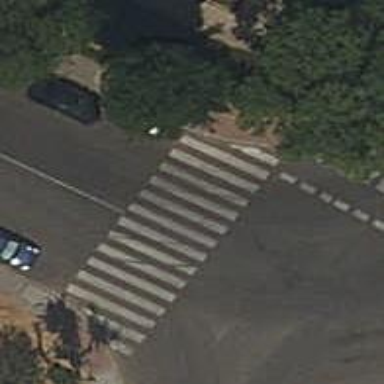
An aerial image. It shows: Pedestrian crossing with zebra markings on footway.